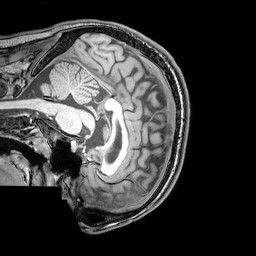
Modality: T1w
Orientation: sagittal
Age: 24
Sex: male
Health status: healthy
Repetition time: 0.081 s
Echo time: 0.037 s